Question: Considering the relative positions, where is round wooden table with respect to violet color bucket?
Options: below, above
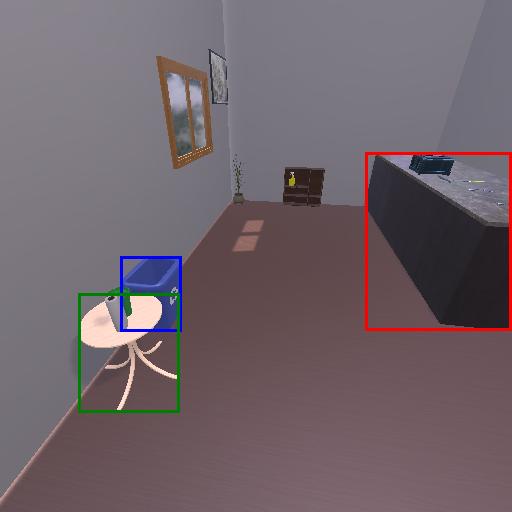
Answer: below